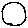
Label: circle